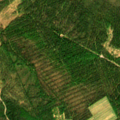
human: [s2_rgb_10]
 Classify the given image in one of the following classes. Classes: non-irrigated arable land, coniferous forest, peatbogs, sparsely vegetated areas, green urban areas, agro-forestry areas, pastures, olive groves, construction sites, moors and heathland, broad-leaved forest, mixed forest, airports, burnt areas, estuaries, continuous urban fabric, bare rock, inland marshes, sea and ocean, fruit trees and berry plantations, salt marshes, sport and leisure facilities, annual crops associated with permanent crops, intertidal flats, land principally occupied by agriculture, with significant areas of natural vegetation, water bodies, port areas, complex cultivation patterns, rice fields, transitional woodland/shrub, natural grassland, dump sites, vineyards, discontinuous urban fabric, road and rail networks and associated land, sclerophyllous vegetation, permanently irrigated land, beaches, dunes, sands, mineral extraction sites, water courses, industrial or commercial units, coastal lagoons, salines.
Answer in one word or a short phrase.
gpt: land principally occupied by agriculture, with significant areas of natural vegetation, coniferous forest, mixed forest